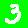
Digit: 3